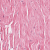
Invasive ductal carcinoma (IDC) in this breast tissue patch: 0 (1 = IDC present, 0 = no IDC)